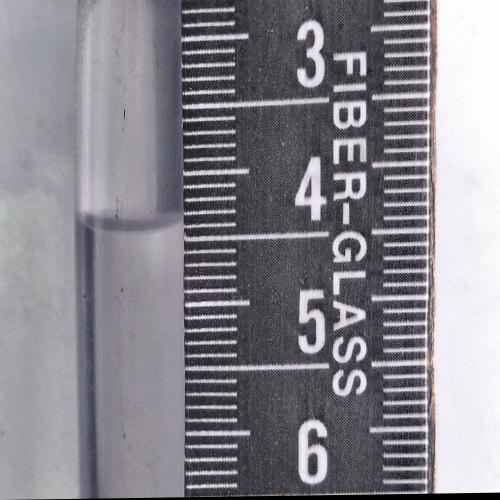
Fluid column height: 4.4 cm